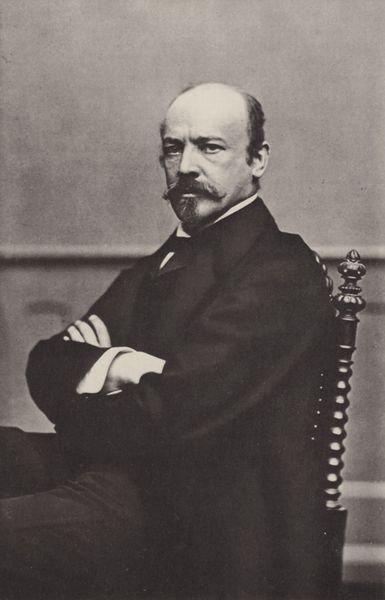
Titel: Joseph Albert, Hofphotograph der bayerischen Könige
Künstler: Joseph Albert
Institution: unbekannt
Schlagwörter: hand, kopf, körper, mann, weiß, sitzen, fenster, finger, grau, hintergrund, holz, jahrhundertwende, licht, mund, nase, ohr, profil, raum, schwarz, stirn, stuhl, zimmer, blick, schleife, anzug, bart, hemd, hose, jacke, schnurrbart, wand, arm, arme, augen, böse, falten, gesicht, kragen, mensch, ärmel, bild, bildnis, herr, holzstuhl, hände, portrait, porträt, rückenlehne, haare, halbfigur, interieur, mantel, pose, sessel, sitzend, augenbrauen, england, kinn, ohren, bein, lehne, sitz, hemden, mauer, chair, hands, könig, men, thron, white, frack, schnäuzer, black, dark, face, gefaltet, gray, nose, old, painting, schnurbart, seated, sit, sitting, wall, ernst, streng, brauen, glatze, grimmig, pupillen, ornamente, verzierung, atelier, picture, fliege, gehrock, jackett, kinnbart, revers, sakko, schnauzbart, schnauzer, weste, foto, fotografie, photographie, gentleman, schwarzweiss, bürger, manschette, manschetten, spitzbart, halbglatze, schnitzerei, photo, knauf, verschränkt, wood, halbprofil, seriös, man, crossed, ear, house, historismus, binder, zugewandt, eyes, suit, gelehrter, empire, black and white, expression, sitzender, coat, beard, bekannte persönlichkeit, aufnahme, verzierungen, jacket, abbildung, gedrechselt, schnitzwerk, tie, doktor, gründerzeit, arms, verschrenkt, artist, bald, balding, pants, watching, eye, fingers, stare, nadar, würdenträger, eyebrows, staring, verschränkte arme, arme verschränkt, atelieraufnahme, stirnrunzeln, shirt, angry, photograph, photography, amtsträger, beschränkt, dreiviertelakt, eaum, jahrhunderwende, nadarfoto, schnoerkel, stizend, stuht, verschränkte, mustache, bold, moustache, sleeves, serious, hairs, beherrscht, gedreckselt, t, 19th century, grayscale, panel, stern, erschränkt, lapels, verschrenckt, 1800s, bw, arms crossed, fold, man in chair, frustration, grim, händeverschränkt, middle-aged, crossed arms, frowning, unhappy, curled, \white, knobby